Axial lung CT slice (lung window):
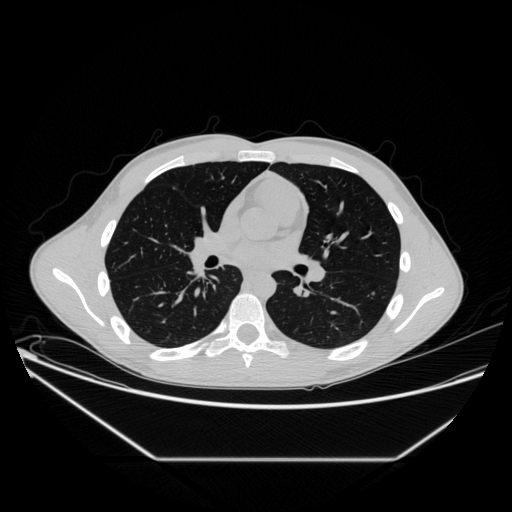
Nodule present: no